Question: I made an Android application, but when I look at it in my device, the appName just disappeared whereas I added it in the manifest and strings.xml. My application is the one at the bottom left

'''
<?xml version="1.0" encoding="utf-8"?>
<manifest xmlns:android="http://schemas.android.com/apk/res/android"
package="com.package.package.package"
android:versionCode="3"
android:versionName="2">
<application
android:allowBackup="true"
android:icon="@drawable/countdown_icono"
android:label="@string/app_name"
android:theme="@style/AppTheme" >
// Activities
</application>
'''
'''
<resources>
<string name="app_name">I can't wait!</string>
</resources>
'''
If someone could helps :)
'''
<activity
android:name=".MainActivity"
android:label="APP NAME" >
<intent-filter>
<action android:name="android.intent.action.MAIN" />
<category android:name="android.intent.category.LAUNCHER" />
</intent-filter>
</activity>
'''
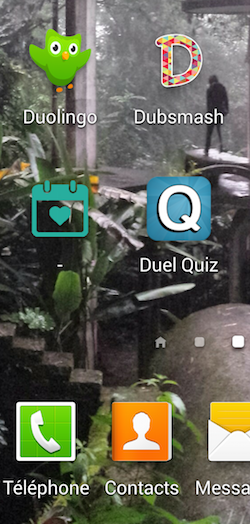
Answer: You probably need to add
'''
android:label="@string/app_name"
'''
inside your tag in the AndroidManifest.xml.
'''
<activity android:name=".theJavaClassActivity"
android:label="yourString">
<intent-filter>
<action android:name="android.intent.action.MAIN" />
<category android:name="android.intent.category.LAUNCHER" />
</intent-filter>
</activity>
'''
Android Launcher shows the title of the activity that has the 'Intent-filter' of 'android.intent.action.MAIN'. In this way it is able to show more than one activity icons and titles if your application requires so.